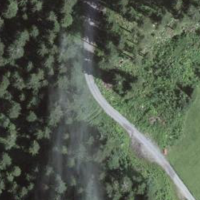
EUNIS habitat code: 43
Species observed at this site:
Parnassia palustris